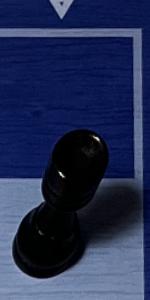
Label: Rook_Black